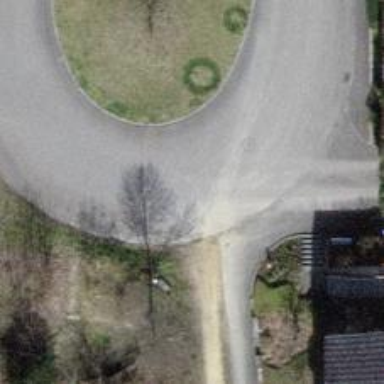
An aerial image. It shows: Paved residential road.